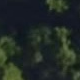
Vehicle type: Motorcycle